Question: I'm trying to write a sub-query to retrieve values from one of the columns I already selected with the main query, but under different criteria.

<URL>
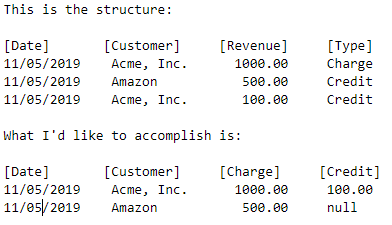
Answer: I believe this is what you're looking for:
'''
CREATE TABLE #temp (thedate date, customer VARCHAR(100), revenue INT, [type] VARCHAR(100))
INSERT INTO #temp values ('2019-01-01','Acme, Inc.',1000,'Charge')
,('2019-01-01','Amazon',500,'Charge')
,('2019-01-01','Acme, Inc.',100,'Credit')
SELECT [Date]
, [Customer]
, [Revenue] as [Charge]
, [Credit]
FROM #temp t1
OUTER APPLY (
SELECT sum(revenue) credit
FROM #temp t2
WHERE t1.customer = t2.customer
AND t2.[type] = 'credit'
) x
WHERE t1.[type] = 'charge'
'''
Judging solely based on your input data and expected result, the above query should suffice. However, the comments you posted on your question are slightly contradictory with what the image of the expected result shows.
This is the output of my query, based on your input data:
<URL>